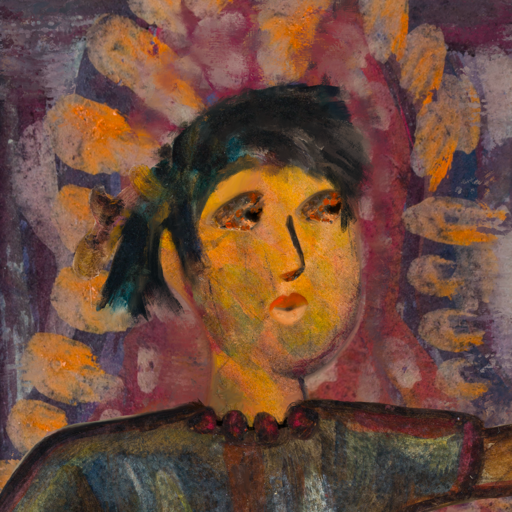
Background: Doll, Head And Neck Side: Gypsy_Mother, Face Side: Gypsy_Queen, Bust: Mosgoul, Hair Side: Pipe, Head Accessory: Blank, Second Necklace: Blank, Necklace: Mosgoul, Baby: Blank